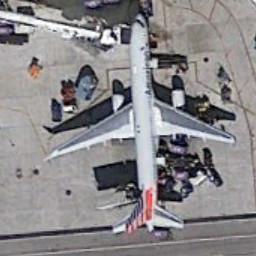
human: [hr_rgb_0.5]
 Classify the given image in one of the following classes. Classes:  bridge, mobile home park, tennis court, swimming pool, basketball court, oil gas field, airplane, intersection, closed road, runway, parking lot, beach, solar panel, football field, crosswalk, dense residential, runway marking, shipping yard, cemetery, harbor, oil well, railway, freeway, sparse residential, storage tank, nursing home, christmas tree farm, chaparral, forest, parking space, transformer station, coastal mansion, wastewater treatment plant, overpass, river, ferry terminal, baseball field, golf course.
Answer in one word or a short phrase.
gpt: airplane